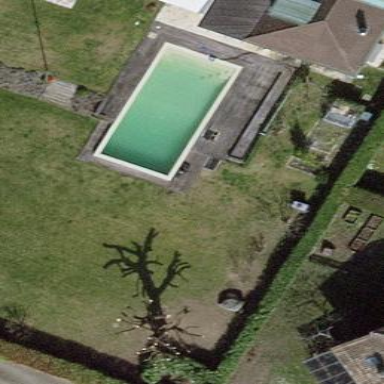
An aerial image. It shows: Swimming pool located in leisure land.